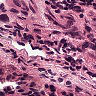
Metastatic tissue present: no